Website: lowes
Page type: billing-address
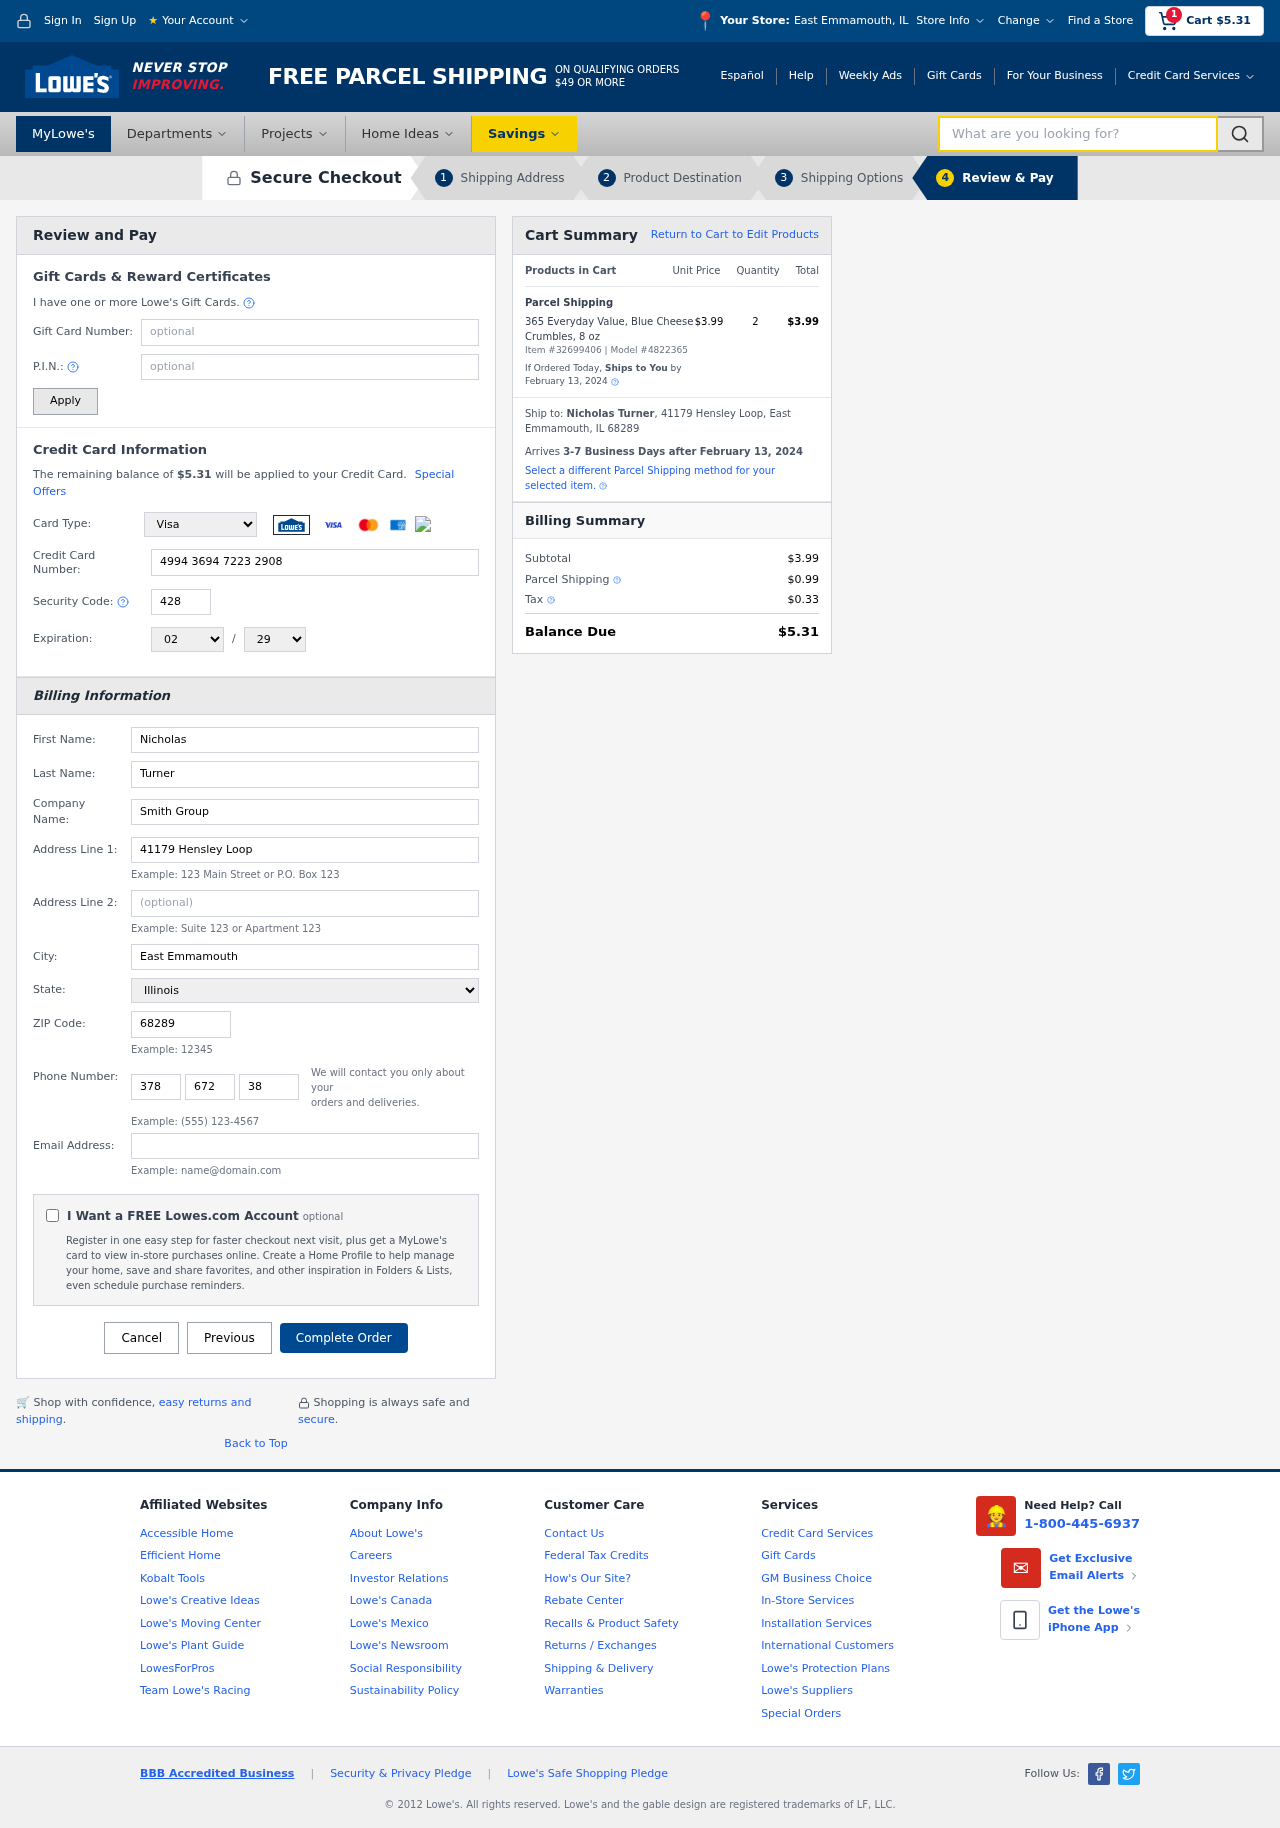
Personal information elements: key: PII_CARD_CVV
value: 428
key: PII_CARD_EXPIRY_MONTH
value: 02
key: PII_CARD_EXPIRY_YEAR
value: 29
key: PII_CARD_NUMBER
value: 4994 3694 7223 2908
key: PII_CARD_TYPE
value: Visa
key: PII_CITY
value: East Emmamouth
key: PII_CITY_STATE
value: East Emmamouth, IL
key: PII_COMPANY
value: Smith Group
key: PII_EMAIL
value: nicholas.turner@gmail.com
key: PII_FIRSTNAME
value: Nicholas
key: PII_FULLNAME
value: Nicholas Turner
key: PII_LASTNAME
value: Turner
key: PII_PHONE_AREA
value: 378
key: PII_PHONE_PREFIX
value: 672
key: PII_PHONE_SUFFIX
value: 3806
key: PII_POSTCODE
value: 68289
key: PII_STATE
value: Illinois
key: PII_STREET
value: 41179 Hensley Loop
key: PII_CITY_STATE_ZIP
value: East Emmamouth, IL 68289
Product elements: key: PRODUCT1_NAME
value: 365 Everyday Value, Blue Cheese Crumbles, 8 oz
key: PRODUCT1_PRICE
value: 3.99
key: PRODUCT1_QUANTITY
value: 2
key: PRODUCT_ITEM_NUMBER
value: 32699406
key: PRODUCT_MODEL_NUMBER
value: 4822365
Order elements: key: ORDER_SUBTOTAL
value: $5.31
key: ORDER_TOTAL
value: $5.31
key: ORDER_SHIPPING_DATE
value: February 13, 2024
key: ORDER_SUBTOTAL
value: $3.99
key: ORDER_DELIVERY_DATE
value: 3-7 Business Days after February 13, 2024
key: ORDER_SHIPPING_DATE2
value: February 13, 2024
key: ORDER_SUBTOTAL2
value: $3.99
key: ORDER_SHIPPING_COST
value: $0.99
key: ORDER_TAX
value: $0.33
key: ORDER_TOTAL2
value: $5.31
Search elements: key: HEADER_SEARCH
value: What are you looking for?